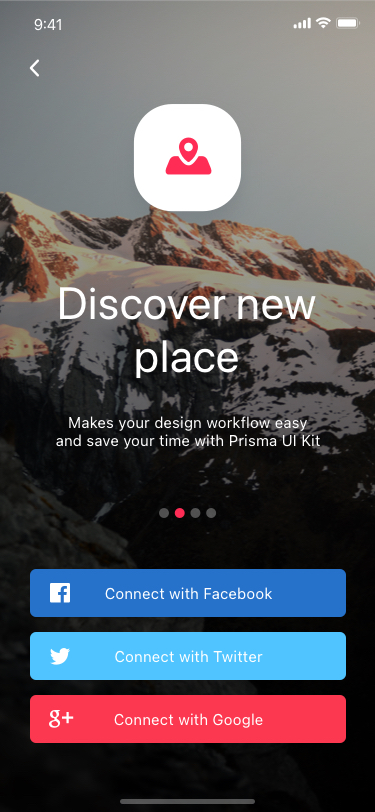
Text in this UI design:
Makes your design workflow easy and save your time with Prisma UI Kit
Discover new place
Connect with Facebook
Connect with Twitter
Connect with Google